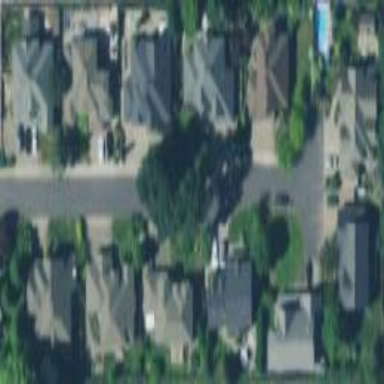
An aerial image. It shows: This residential area consists of single-family homes.